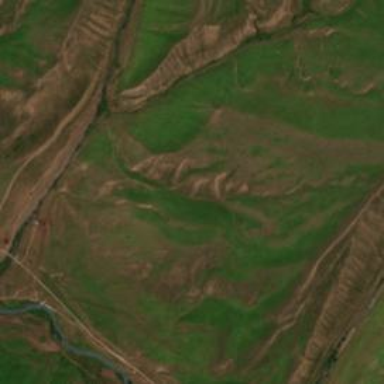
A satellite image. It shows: Natural ridge in the landscape.